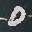
Label: 0